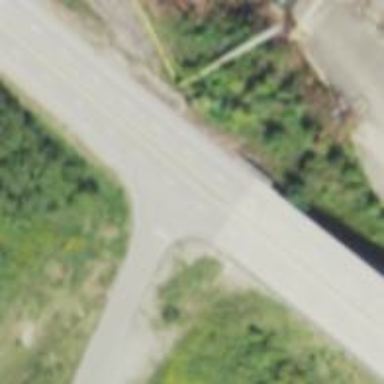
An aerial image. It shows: Asphalt road classified as trunk highway.